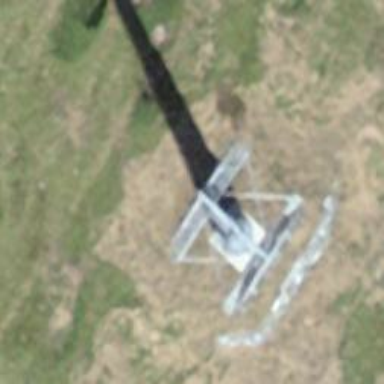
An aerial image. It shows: Pylon for aerialway.